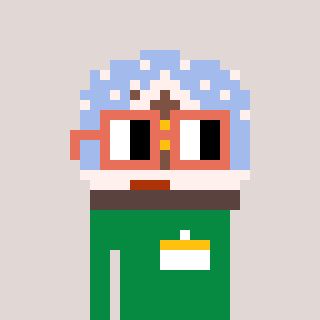
a pixel art character with square orange glasses, a snow globe-shaped head and a green-colored body on a warm background